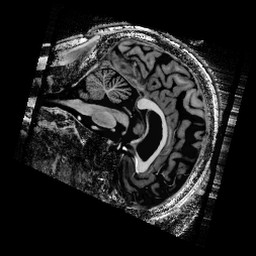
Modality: T1w
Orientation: sagittal
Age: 36
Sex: male
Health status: healthy
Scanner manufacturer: siemens
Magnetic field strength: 9.4 T
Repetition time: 9 s
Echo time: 0.0023 s